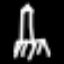
Label: The Eiffel Tower